Interaction volume radius: 10 \u00c5
Interaction volume height: 10 \u00c5
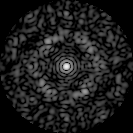
Disorder parameter: 0.7791